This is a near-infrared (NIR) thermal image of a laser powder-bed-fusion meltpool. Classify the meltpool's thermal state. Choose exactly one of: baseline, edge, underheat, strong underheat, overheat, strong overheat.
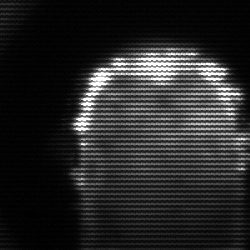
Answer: baseline